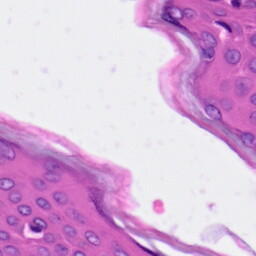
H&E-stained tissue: Skin